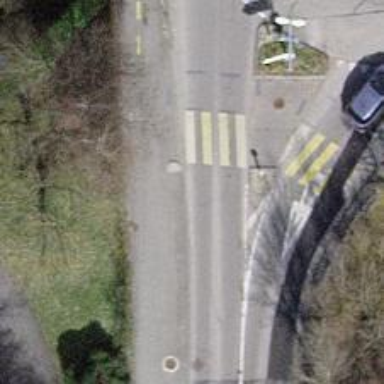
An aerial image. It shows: Marked zebra crossing on the road.